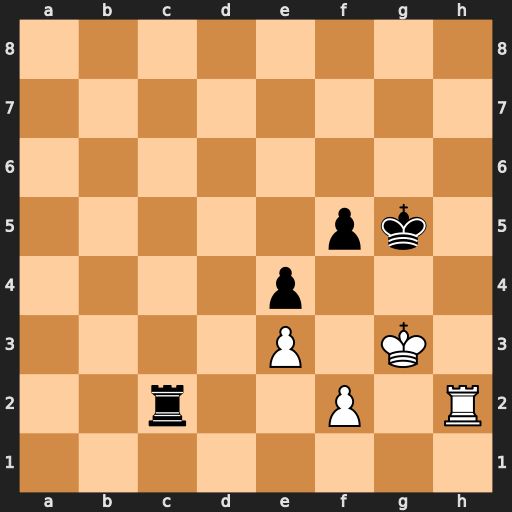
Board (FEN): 8/8/8/5pk1/4p3/4P1K1/2r2P1R/8
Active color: w
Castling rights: -
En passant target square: -
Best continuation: f4+ exf3 Rxc2